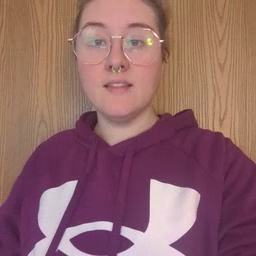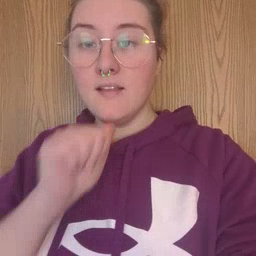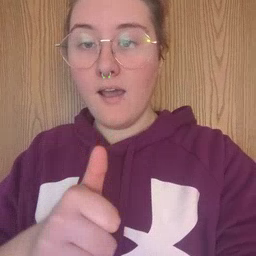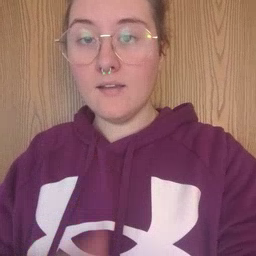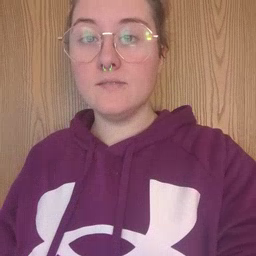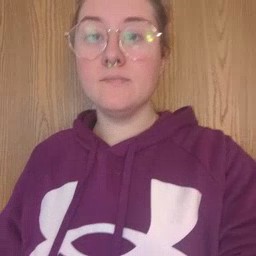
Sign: not